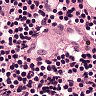
Metastatic tissue present: no